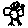
Label: bird